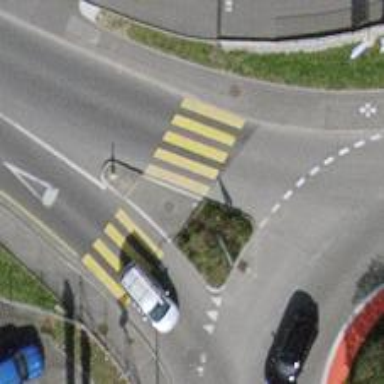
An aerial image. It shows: Uncontrolled zebra crossing on the road.